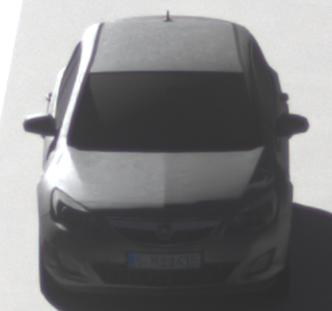
Make: Opel
Model: Astra 1.4 ecoFlex
Detailed model: Astra (J)
Model produced from: 2009/12
Model produced until: 2010/12
Doors: 5
Color: gray
Road condition: dry road
Daytime: morning or afternoon
Contrast: high contrast